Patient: sex M, age 52
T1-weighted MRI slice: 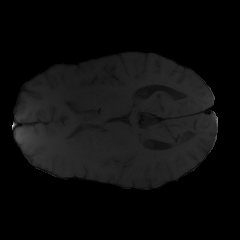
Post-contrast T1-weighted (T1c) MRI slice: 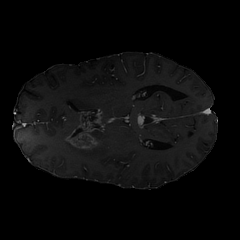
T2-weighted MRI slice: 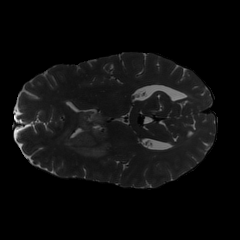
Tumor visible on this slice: yes
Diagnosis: Glioblastoma, IDH-wildtype
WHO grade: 4